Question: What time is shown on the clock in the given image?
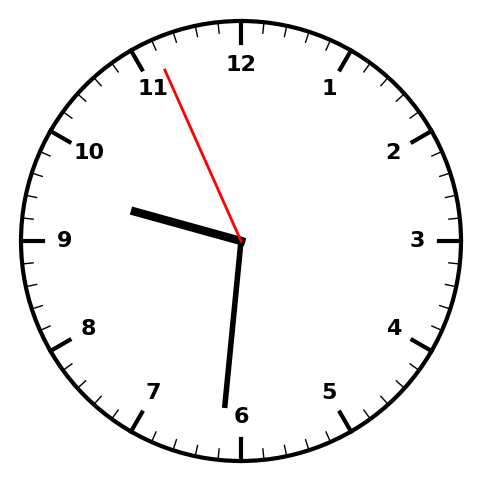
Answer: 09:30:56